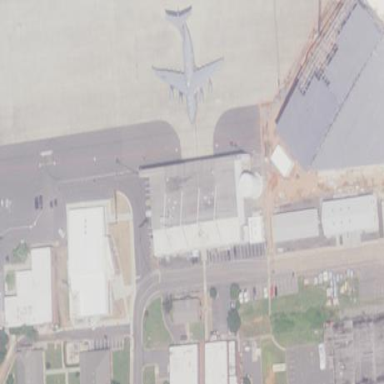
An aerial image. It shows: Hangar building at airport.